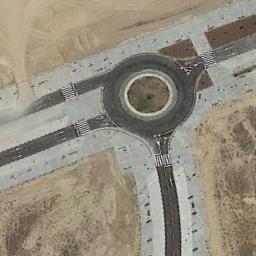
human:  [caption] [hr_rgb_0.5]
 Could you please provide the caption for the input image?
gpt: Several cars are next to the roundabout .

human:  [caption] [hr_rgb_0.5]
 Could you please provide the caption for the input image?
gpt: The roundabout with three exits and entrances is in the clearing .

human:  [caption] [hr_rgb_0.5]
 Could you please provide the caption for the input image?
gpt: The roundabout is on the bare land .

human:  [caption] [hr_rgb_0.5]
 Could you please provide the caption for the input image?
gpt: There are several moving vehicles on the road at the roundabout, With some trees and a large area of ​​wasteland around the roundabout .

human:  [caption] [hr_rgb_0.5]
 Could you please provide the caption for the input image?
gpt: There are yellow bare land around the roundabout .